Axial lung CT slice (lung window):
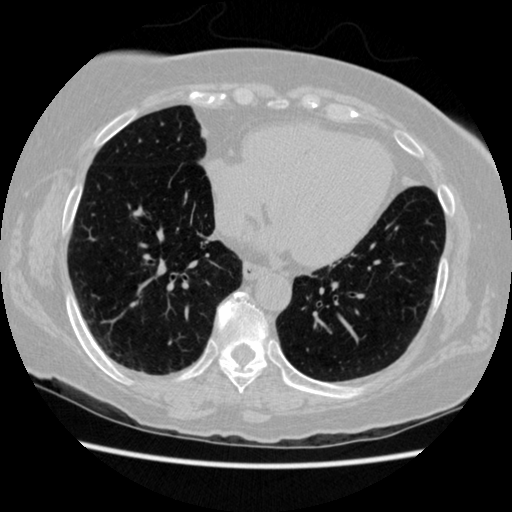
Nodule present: no